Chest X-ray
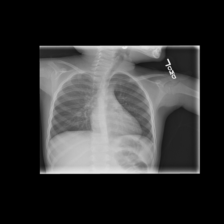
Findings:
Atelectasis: negative
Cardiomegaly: negative
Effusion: negative
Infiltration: negative
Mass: negative
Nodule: negative
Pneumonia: negative
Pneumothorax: negative
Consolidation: negative
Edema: negative
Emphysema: negative
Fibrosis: negative
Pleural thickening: negative
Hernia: negative